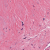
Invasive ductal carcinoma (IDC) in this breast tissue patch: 0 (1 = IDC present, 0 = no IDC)